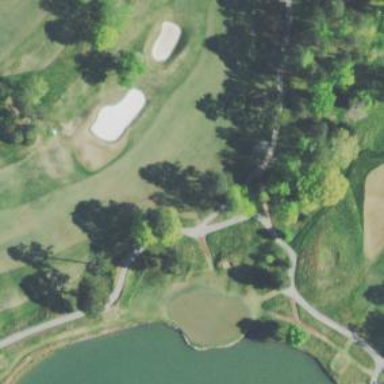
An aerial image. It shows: Service road used as golf cart path.